Question: I need to fit a text into a div inside in my template.
Now I have:
'''
<td>
<div id="beruf" style="width:490px">
{{profil.beruf|safe}}
</div>
</td>
'''
But the text displays "to the end" without respect the width of the div.
Any ideas?
Thanks ;)
---- more info. This is what I get:

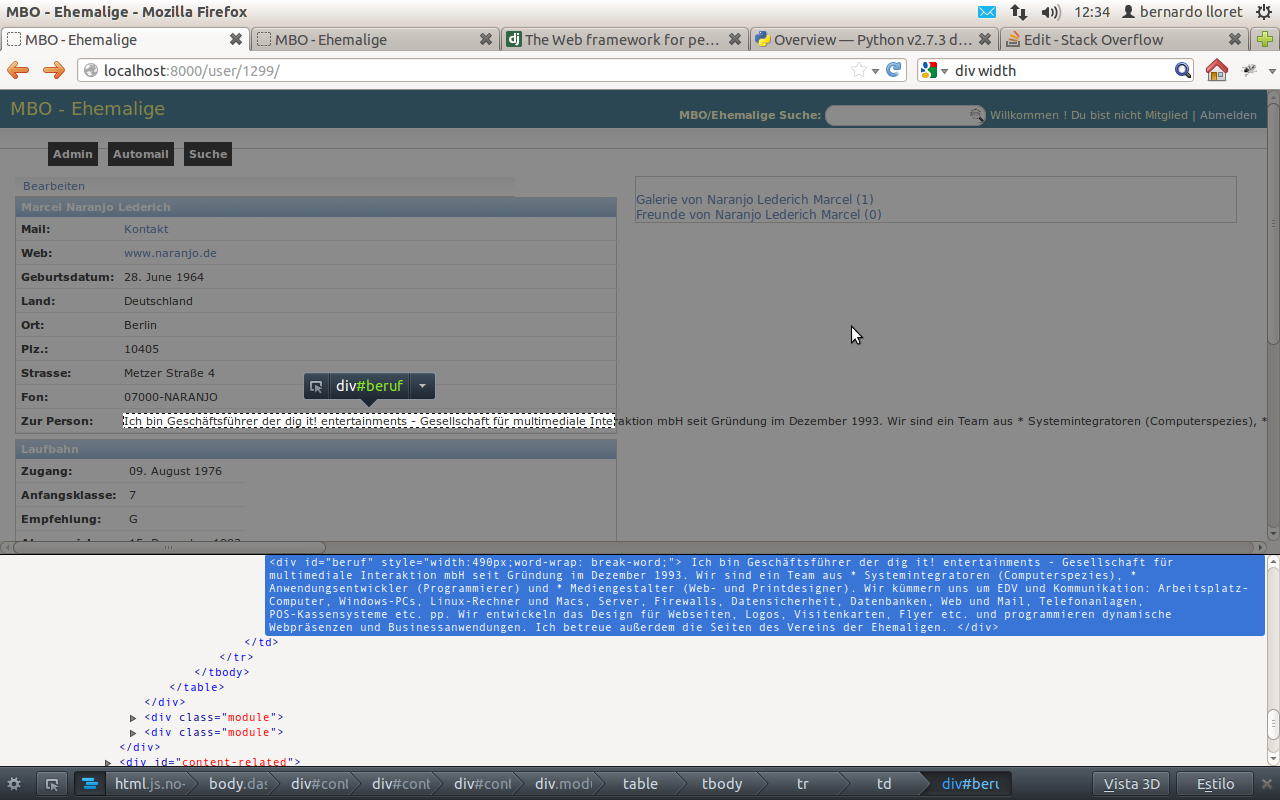
Answer: Maybe some css is breaking the word-wrap?
Check this:
<URL>